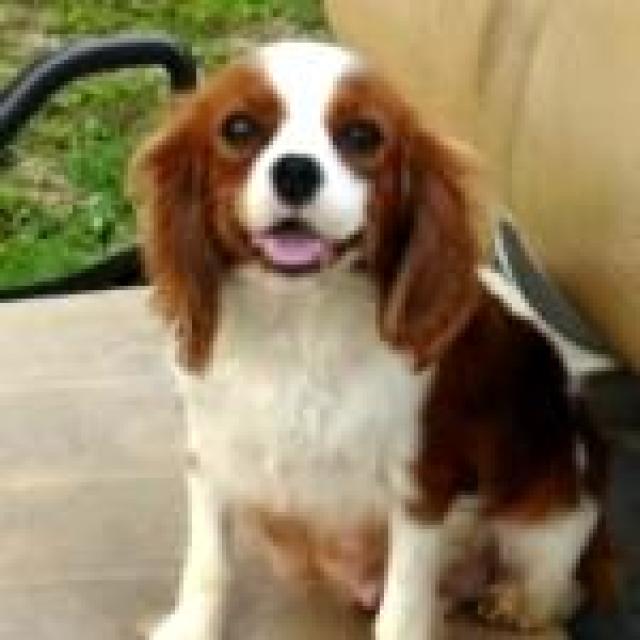
Healthy canine skin — no visible lesions, inflammation, or abnormalities. The skin and coat appear normal.